Aerial crown-view tile of a tropical tree (Barro Colorado Island, Panama), acquired 20250317:
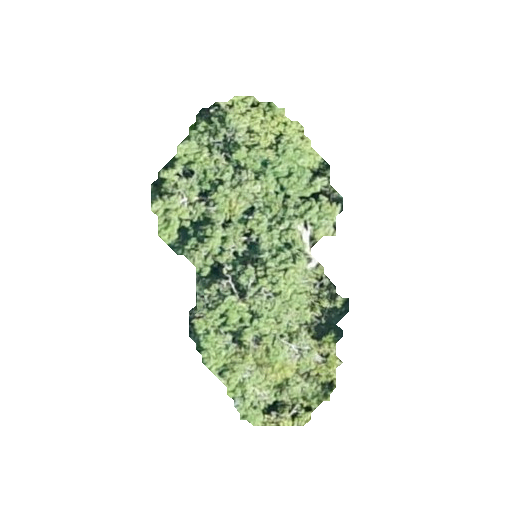
Species: Ceiba pentandra
GBIF accepted scientific name: Ceiba pentandra
Crown area: 64.927 m²